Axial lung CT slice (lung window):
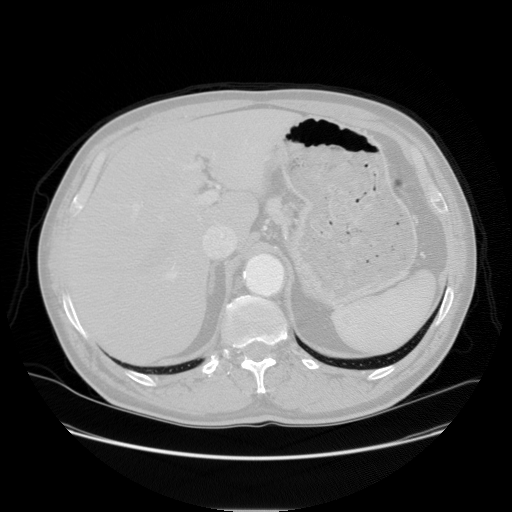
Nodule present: no